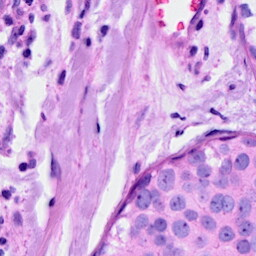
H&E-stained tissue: Breast